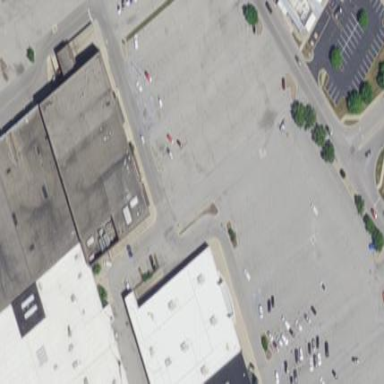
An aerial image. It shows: Parking area with surface.